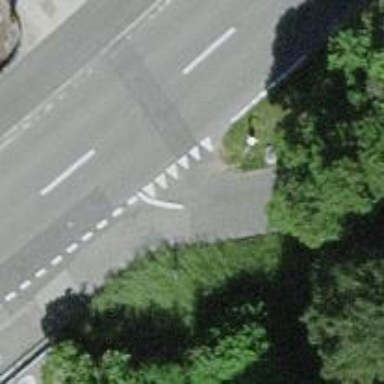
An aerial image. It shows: Asphalt road designated for service vehicles.